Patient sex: F
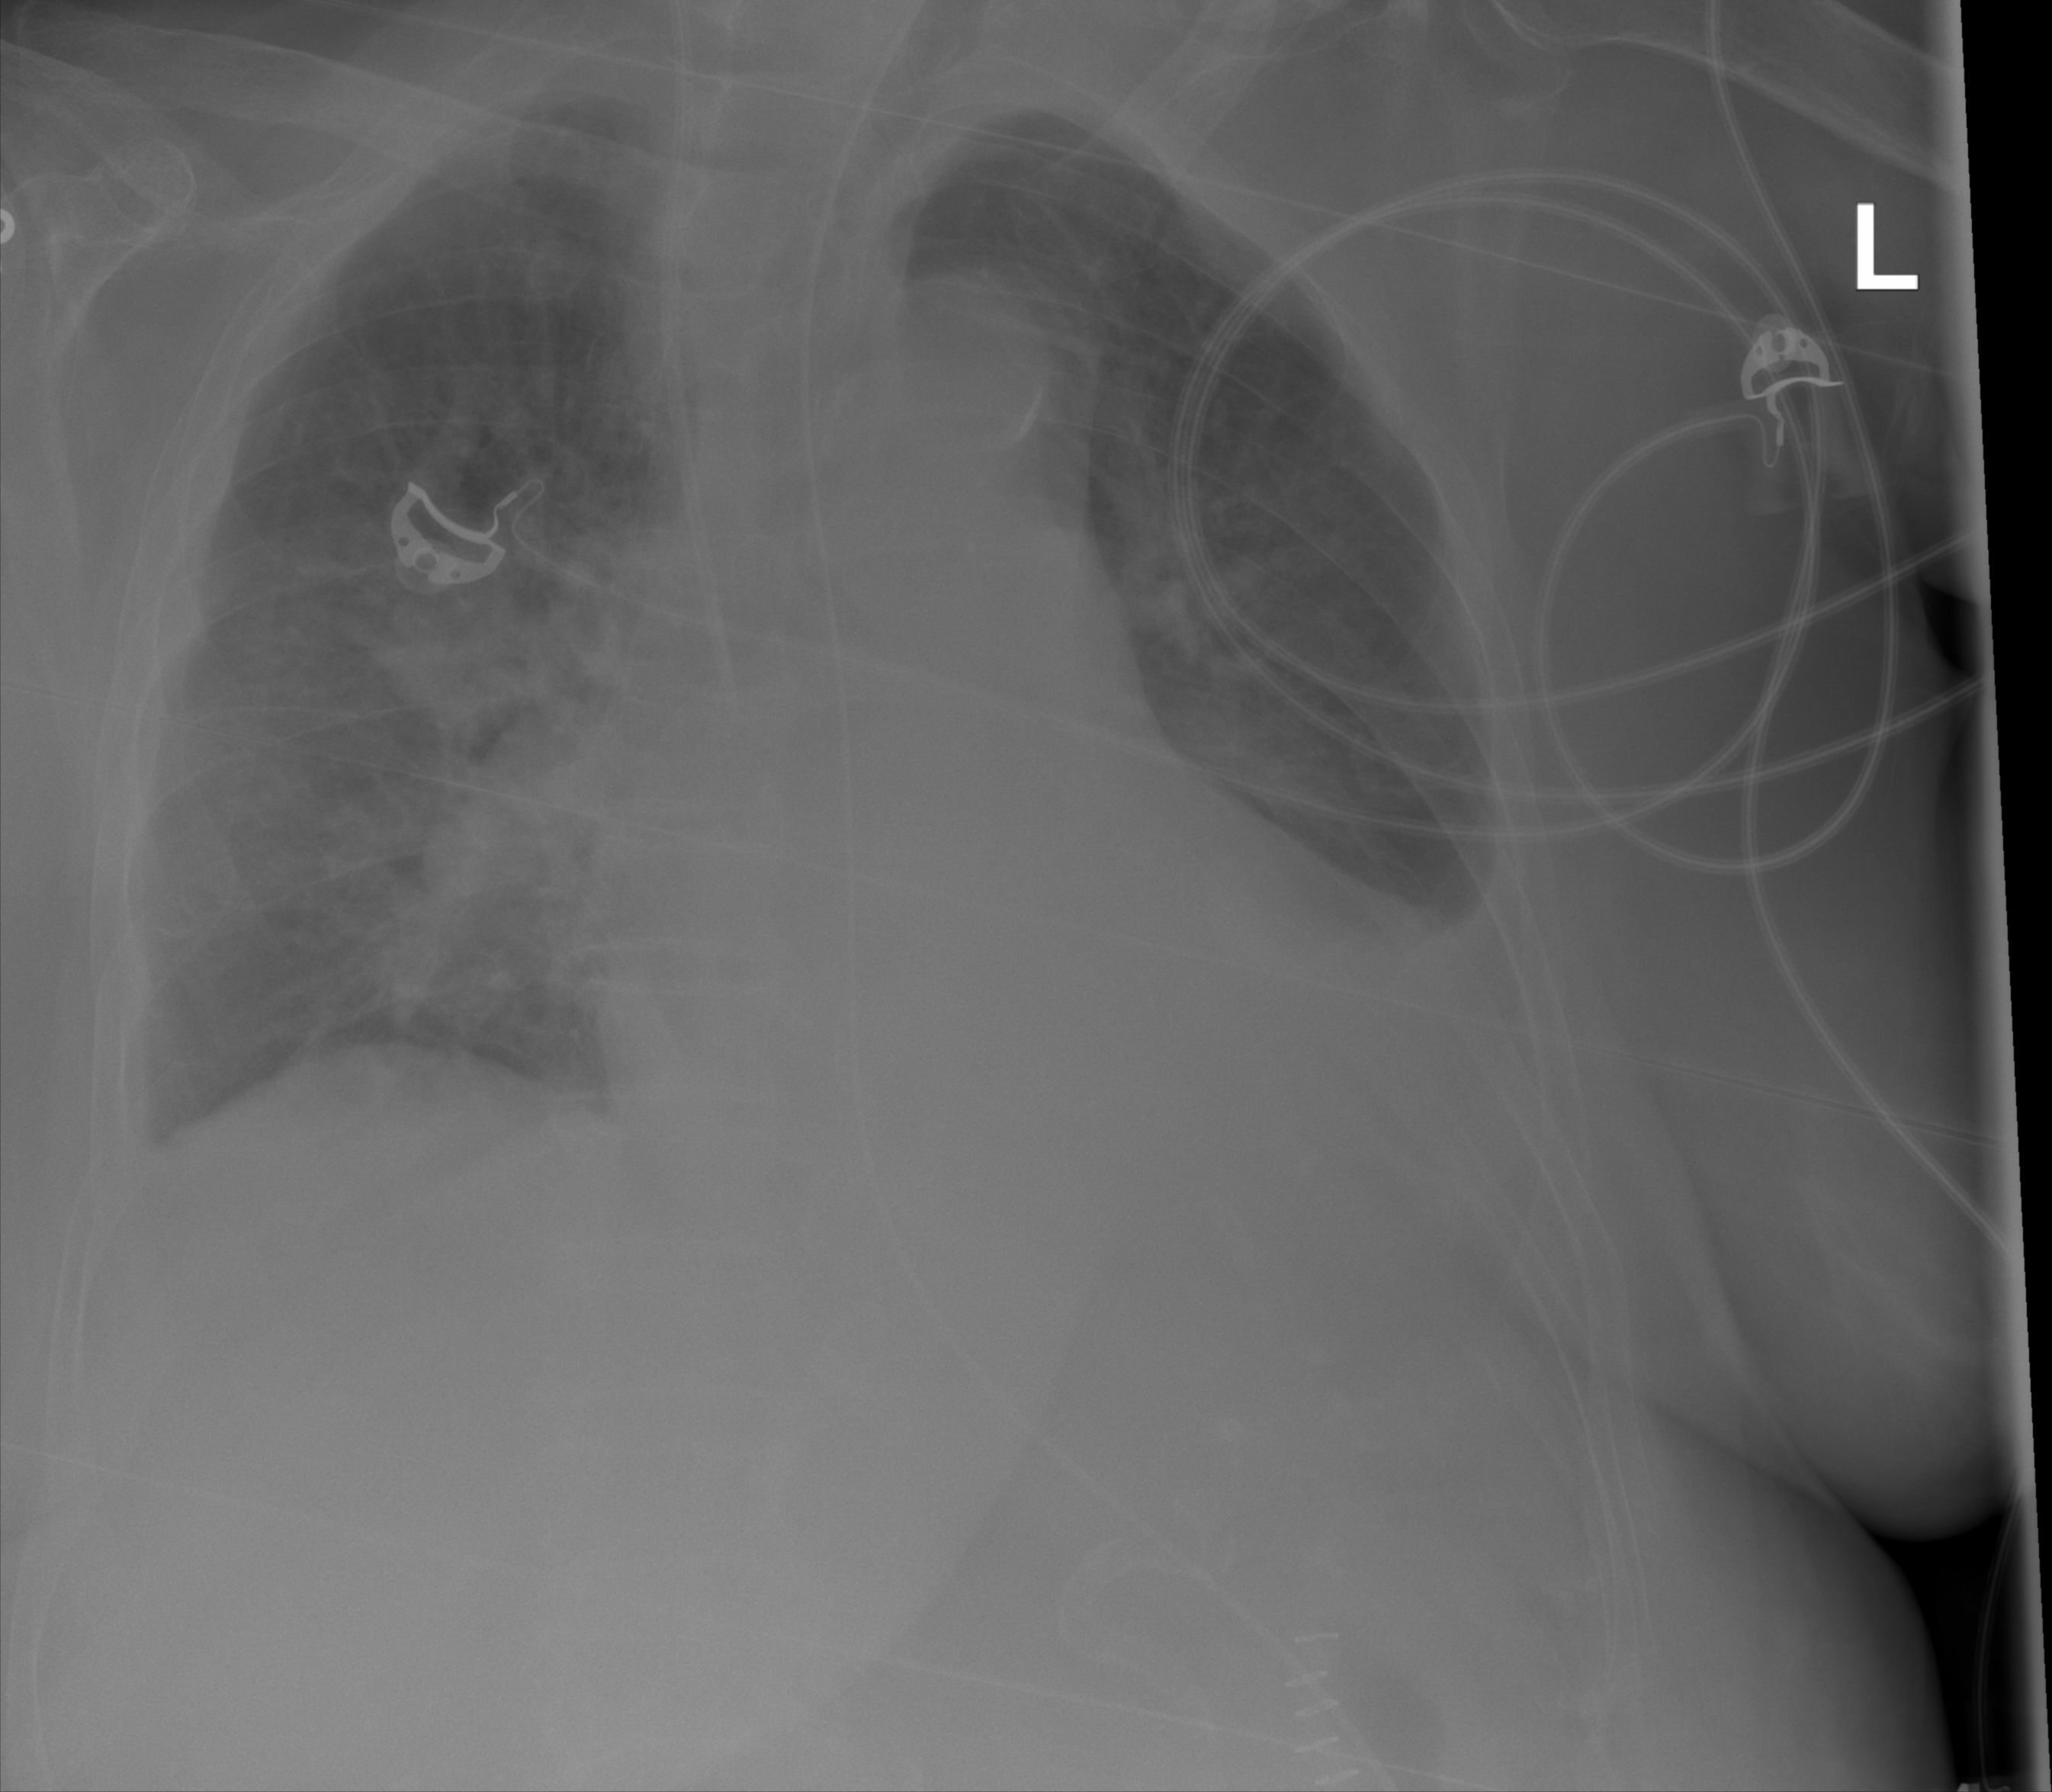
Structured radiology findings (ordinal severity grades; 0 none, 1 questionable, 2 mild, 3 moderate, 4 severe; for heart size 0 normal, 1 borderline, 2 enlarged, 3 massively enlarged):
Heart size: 2
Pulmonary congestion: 0
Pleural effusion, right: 2
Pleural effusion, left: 3
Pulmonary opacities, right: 0
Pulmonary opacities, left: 0
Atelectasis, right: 2
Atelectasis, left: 2